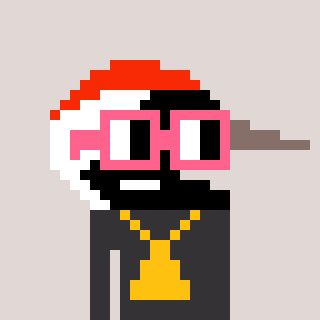
a pixel art character with square pink glasses, a crane-shaped head and a grayscale-colored body on a warm background